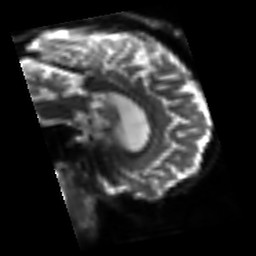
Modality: sbref
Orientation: sagittal
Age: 75
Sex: male
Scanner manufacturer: siemens
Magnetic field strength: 3 T
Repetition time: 3.2 s
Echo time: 0.081 s